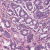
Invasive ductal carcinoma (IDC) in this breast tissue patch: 1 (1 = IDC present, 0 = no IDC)